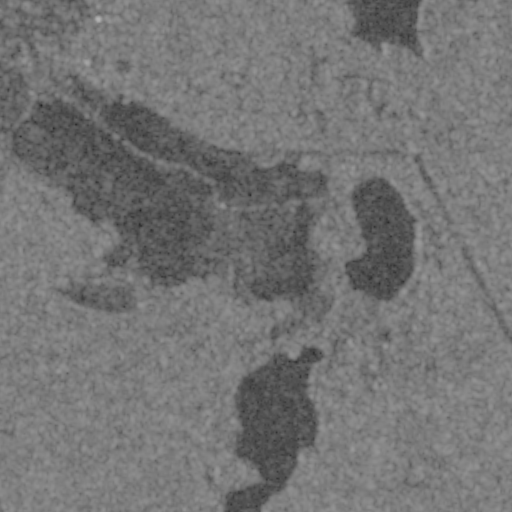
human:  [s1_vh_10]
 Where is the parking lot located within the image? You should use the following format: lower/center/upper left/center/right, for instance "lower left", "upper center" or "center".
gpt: The parking lot is located in the lower right of the image.
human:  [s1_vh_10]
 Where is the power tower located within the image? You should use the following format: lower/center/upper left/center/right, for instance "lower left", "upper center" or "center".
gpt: There is no power tower in the image.

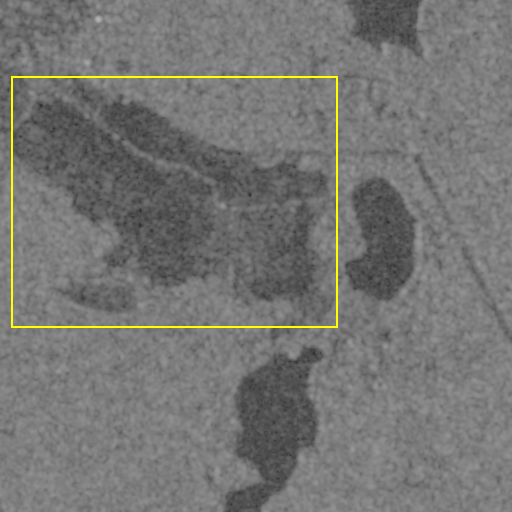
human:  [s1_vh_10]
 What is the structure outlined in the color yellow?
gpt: The structure outlined in yellow is a crop field.
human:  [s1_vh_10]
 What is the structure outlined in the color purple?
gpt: There is no purple outline.